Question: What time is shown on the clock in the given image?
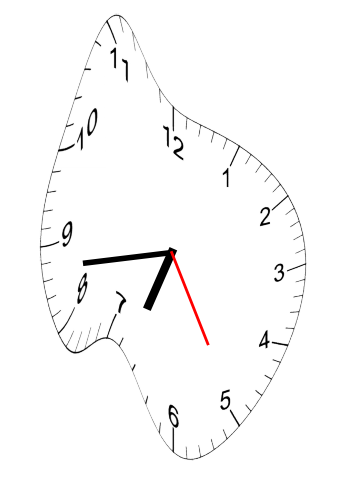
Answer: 06:43:25